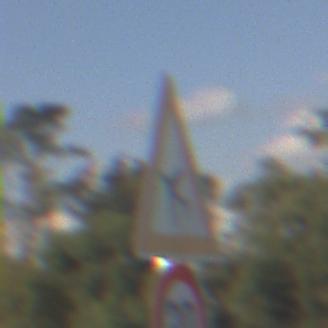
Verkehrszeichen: FlugbetriebRechts
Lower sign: Geschwindigkeit30
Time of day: MorningAfternoon
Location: Outdoor (Nature)
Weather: PartlyCloudy
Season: NotSpecified
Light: Natural